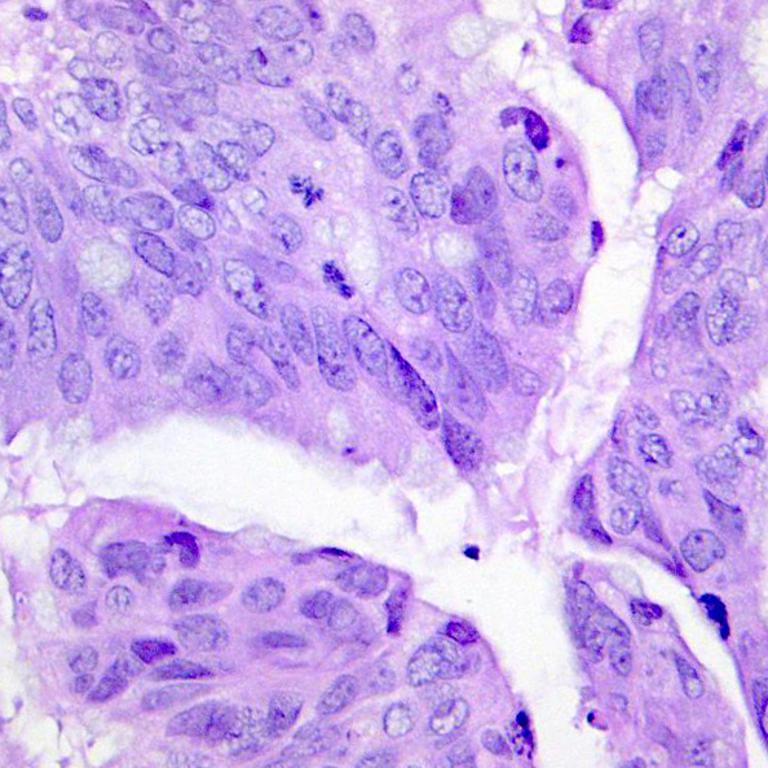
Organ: colon
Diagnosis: adenocarcinomas